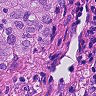
Metastatic tissue present: yes